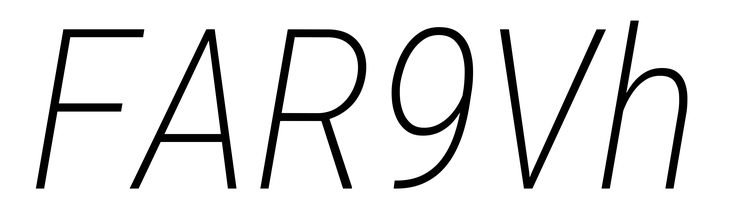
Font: Roboto-Italic_Condensed_ExtraLight_Italic